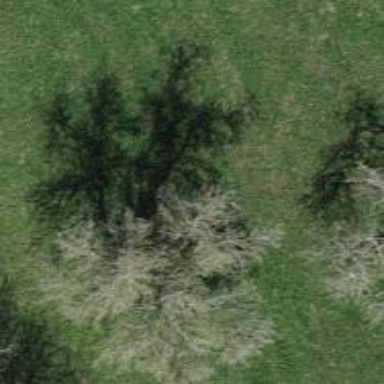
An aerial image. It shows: Single tag "natural: tree."